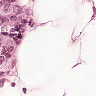
Metastatic tissue present: yes